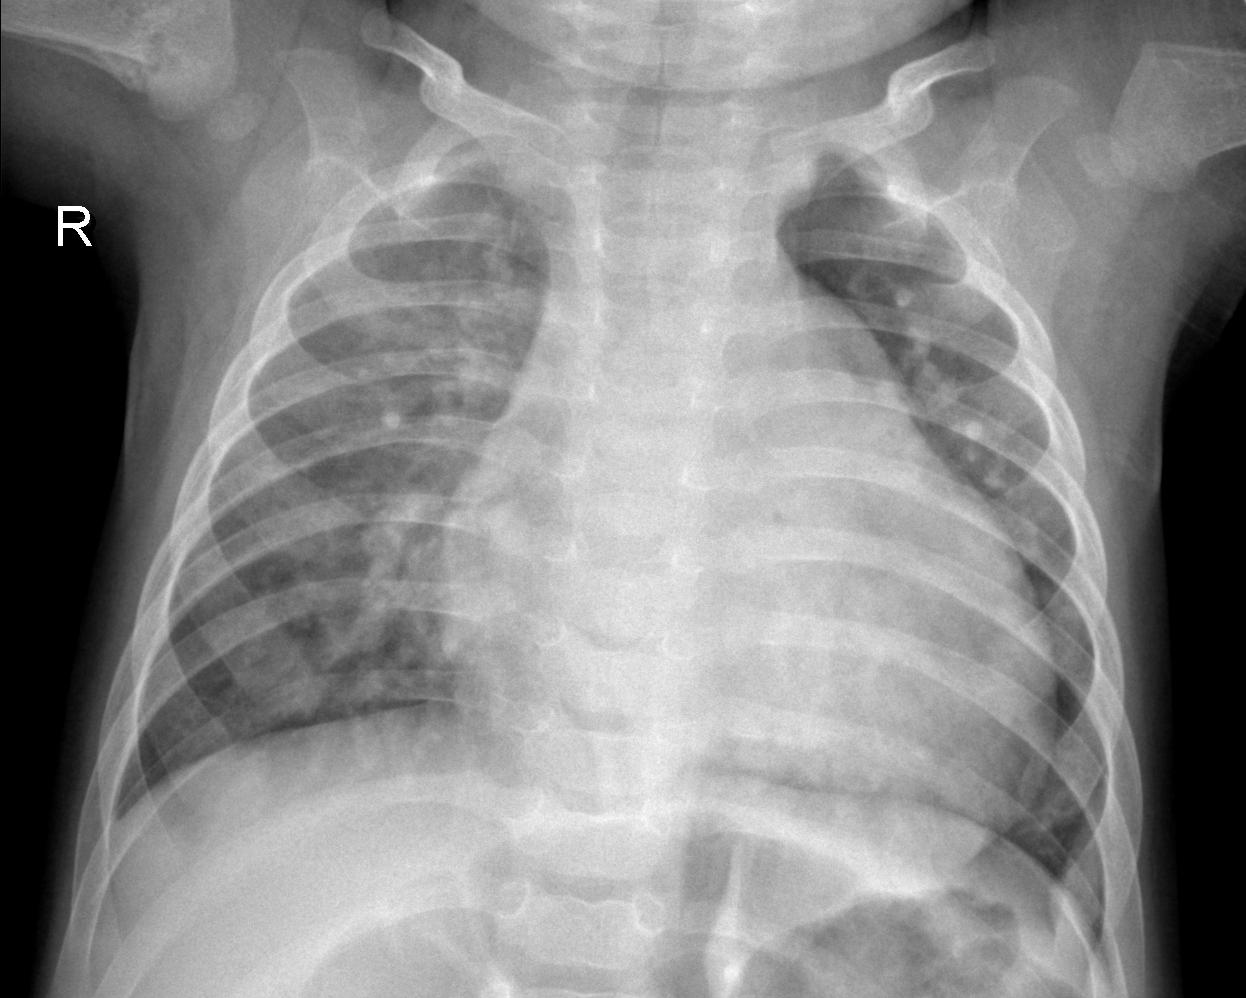
Diagnosis: PNEUMONIA